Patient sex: M
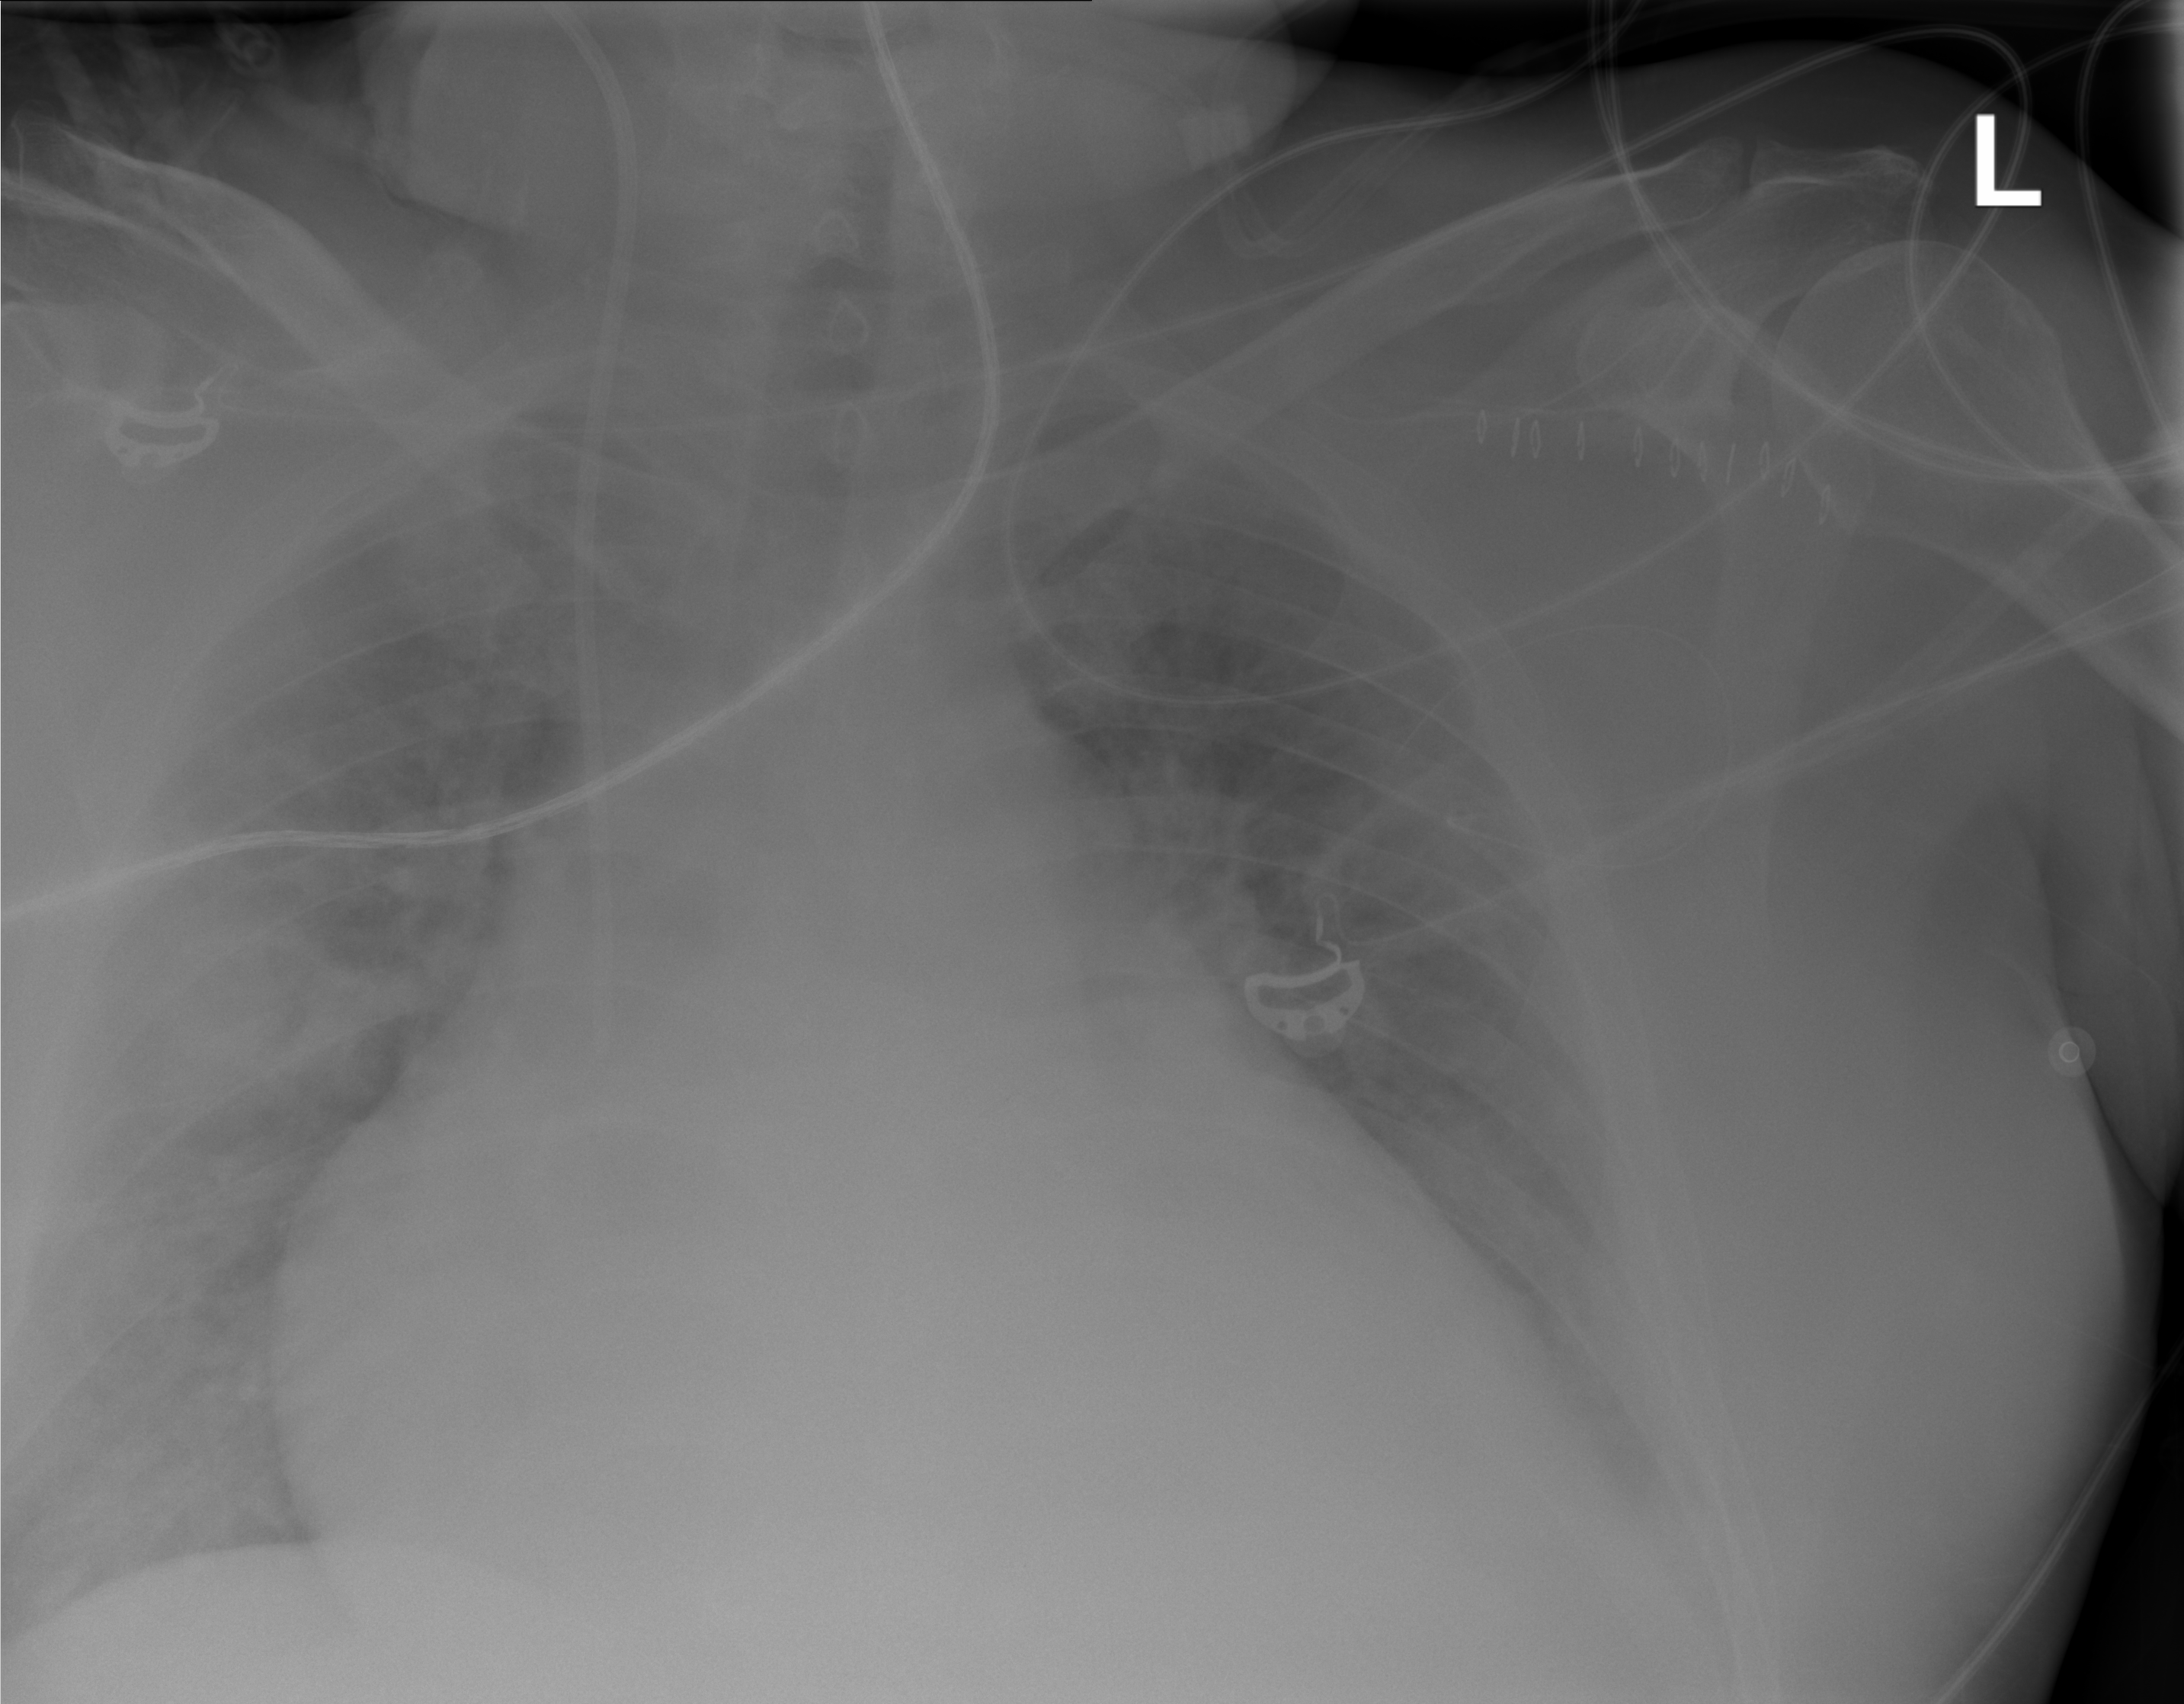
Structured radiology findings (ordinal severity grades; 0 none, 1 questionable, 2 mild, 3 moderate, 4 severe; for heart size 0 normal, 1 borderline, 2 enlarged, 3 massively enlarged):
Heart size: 3
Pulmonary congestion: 3
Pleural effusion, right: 0
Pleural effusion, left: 2
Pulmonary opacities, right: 2
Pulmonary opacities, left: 0
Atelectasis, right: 0
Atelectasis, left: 0